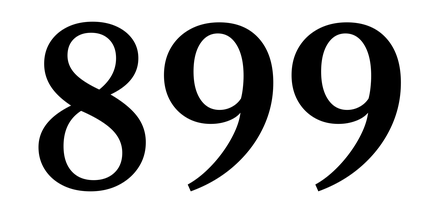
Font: LibreCaslonText_Medium